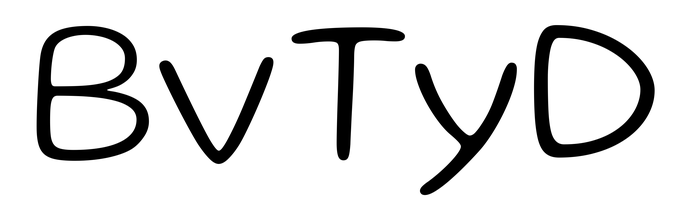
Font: Gluten_ExtraLight